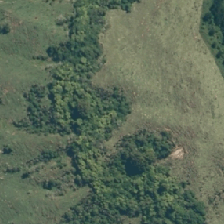
Land cover: indigenous_forest